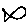
Label: fish